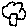
Label: tree